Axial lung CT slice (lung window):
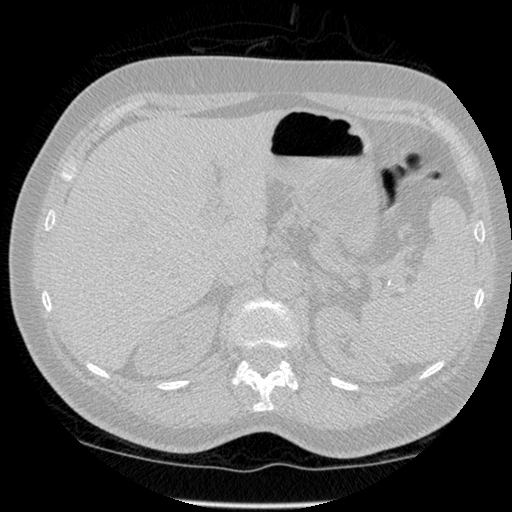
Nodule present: no